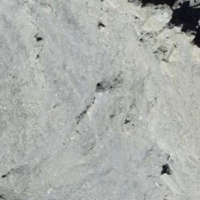
EUNIS habitat code: 48
Species observed at this site:
Saxifraga biflora
Saxifraga oppositifolia